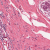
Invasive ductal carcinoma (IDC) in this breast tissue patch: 0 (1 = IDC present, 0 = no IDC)